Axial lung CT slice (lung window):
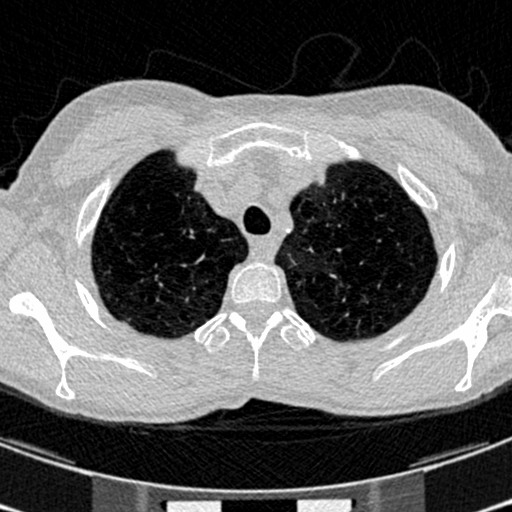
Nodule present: yes
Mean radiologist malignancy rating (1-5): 3